Question: How to fire 'ActiveTabChanged' for 'TabContainer'. I have written a code to populate the 'TabPanel' HeaderText from the database and this is my code
'''
public partial class dynamicTab : System.Web.UI.Page
{
string strCon = ConfigurationManager.ConnectionStrings["SqlCon"].ConnectionString.ToString();
TabContainer ajxTab;
protected void Page_Load(object sender, EventArgs e)
{
if (!IsPostBack)
{
// createTab();
pnlDynamic.Controls.Add(ajxTab);
ajxTab_ActiveTabChanged(ajxTab, EventArgs.Empty);
}
}
private void ajxTab_ActiveTabChanged(TabContainer ajxTab, EventArgs eventArgs)
{
SqlConnection con = new SqlConnection(strCon);
SqlCommand cmd = new SqlCommand("select * from Employee where DeptID='" + ajxTab.ActiveTab.ID.ToString() + "'", con);
con.Open();
SqlDataAdapter da = new SqlDataAdapter();
da.SelectCommand = cmd;
DataSet ds = new DataSet();
da.Fill(ds);
GridView grd = new GridView();
grd.AutoGenerateColumns = true;
grd.DataSource = ds;
grd.DataBind();
pnlDynamic.Controls.Add(grd);
}
protected void page_init(object sender, eventargs e)
{
createtab();
}
private void createTab()
{
SqlConnection con = new SqlConnection(strCon);
SqlCommand cmd = new SqlCommand("select DeptID,DepartmentName from Department", con);
con.Open();
SqlDataAdapter da = new SqlDataAdapter();
da.SelectCommand = cmd;
DataSet ds = new DataSet();
da.Fill(ds);
ajxTab = new AjaxControlToolkit.TabContainer();
for (int i = 0; i < ds.Tables[0].Rows.Count; i++)
{
TabPanel pnl = new TabPanel();
pnl.HeaderText = ds.Tables[0].Rows[i]["DepartmentName"].ToString();
pnl.ID = ds.Tables[0].Rows[i]["DeptID"].ToString();
ajxTab.Tabs.Add(pnl);
ajxTab.ActiveTabIndex = 0;
}
}
}
'''
For the first time 'ActiveTabChanged' fired perfectly , but when I click on the second tab 'ActiveTabChanged' is not getting fired. I tried by setting 'ajxTab.AutoPostBack=true' but the tab container is not getting visible when the event occurs.
This is my sample output

On clicking computers I would like to load grid with those details so can some one help me
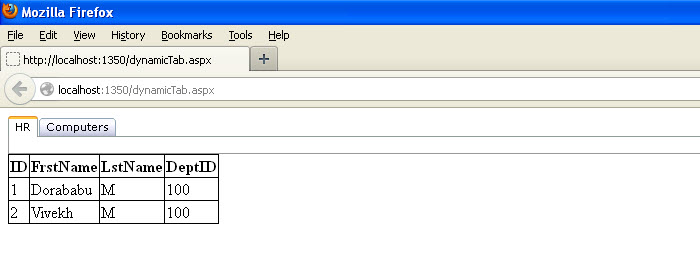
Answer: You can bind the content of each tab in the OnActiveTabChanged event
> OnActiveTabChanged="TabContainer1_ActiveTabChanged"
AutoPostBack="true"